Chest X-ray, PA view. Patient: 28 years old, sex F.
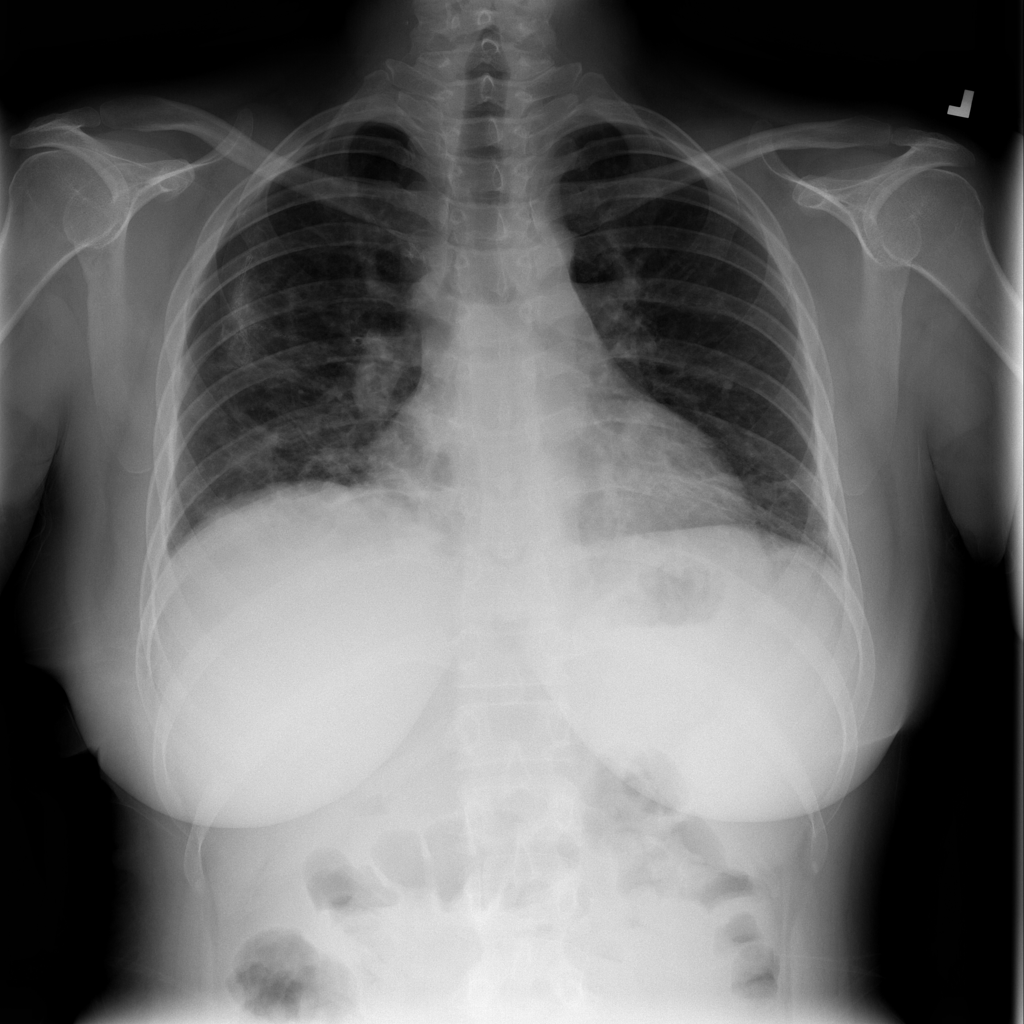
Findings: Pneumothorax